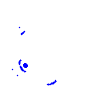
Particle: pion